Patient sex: F
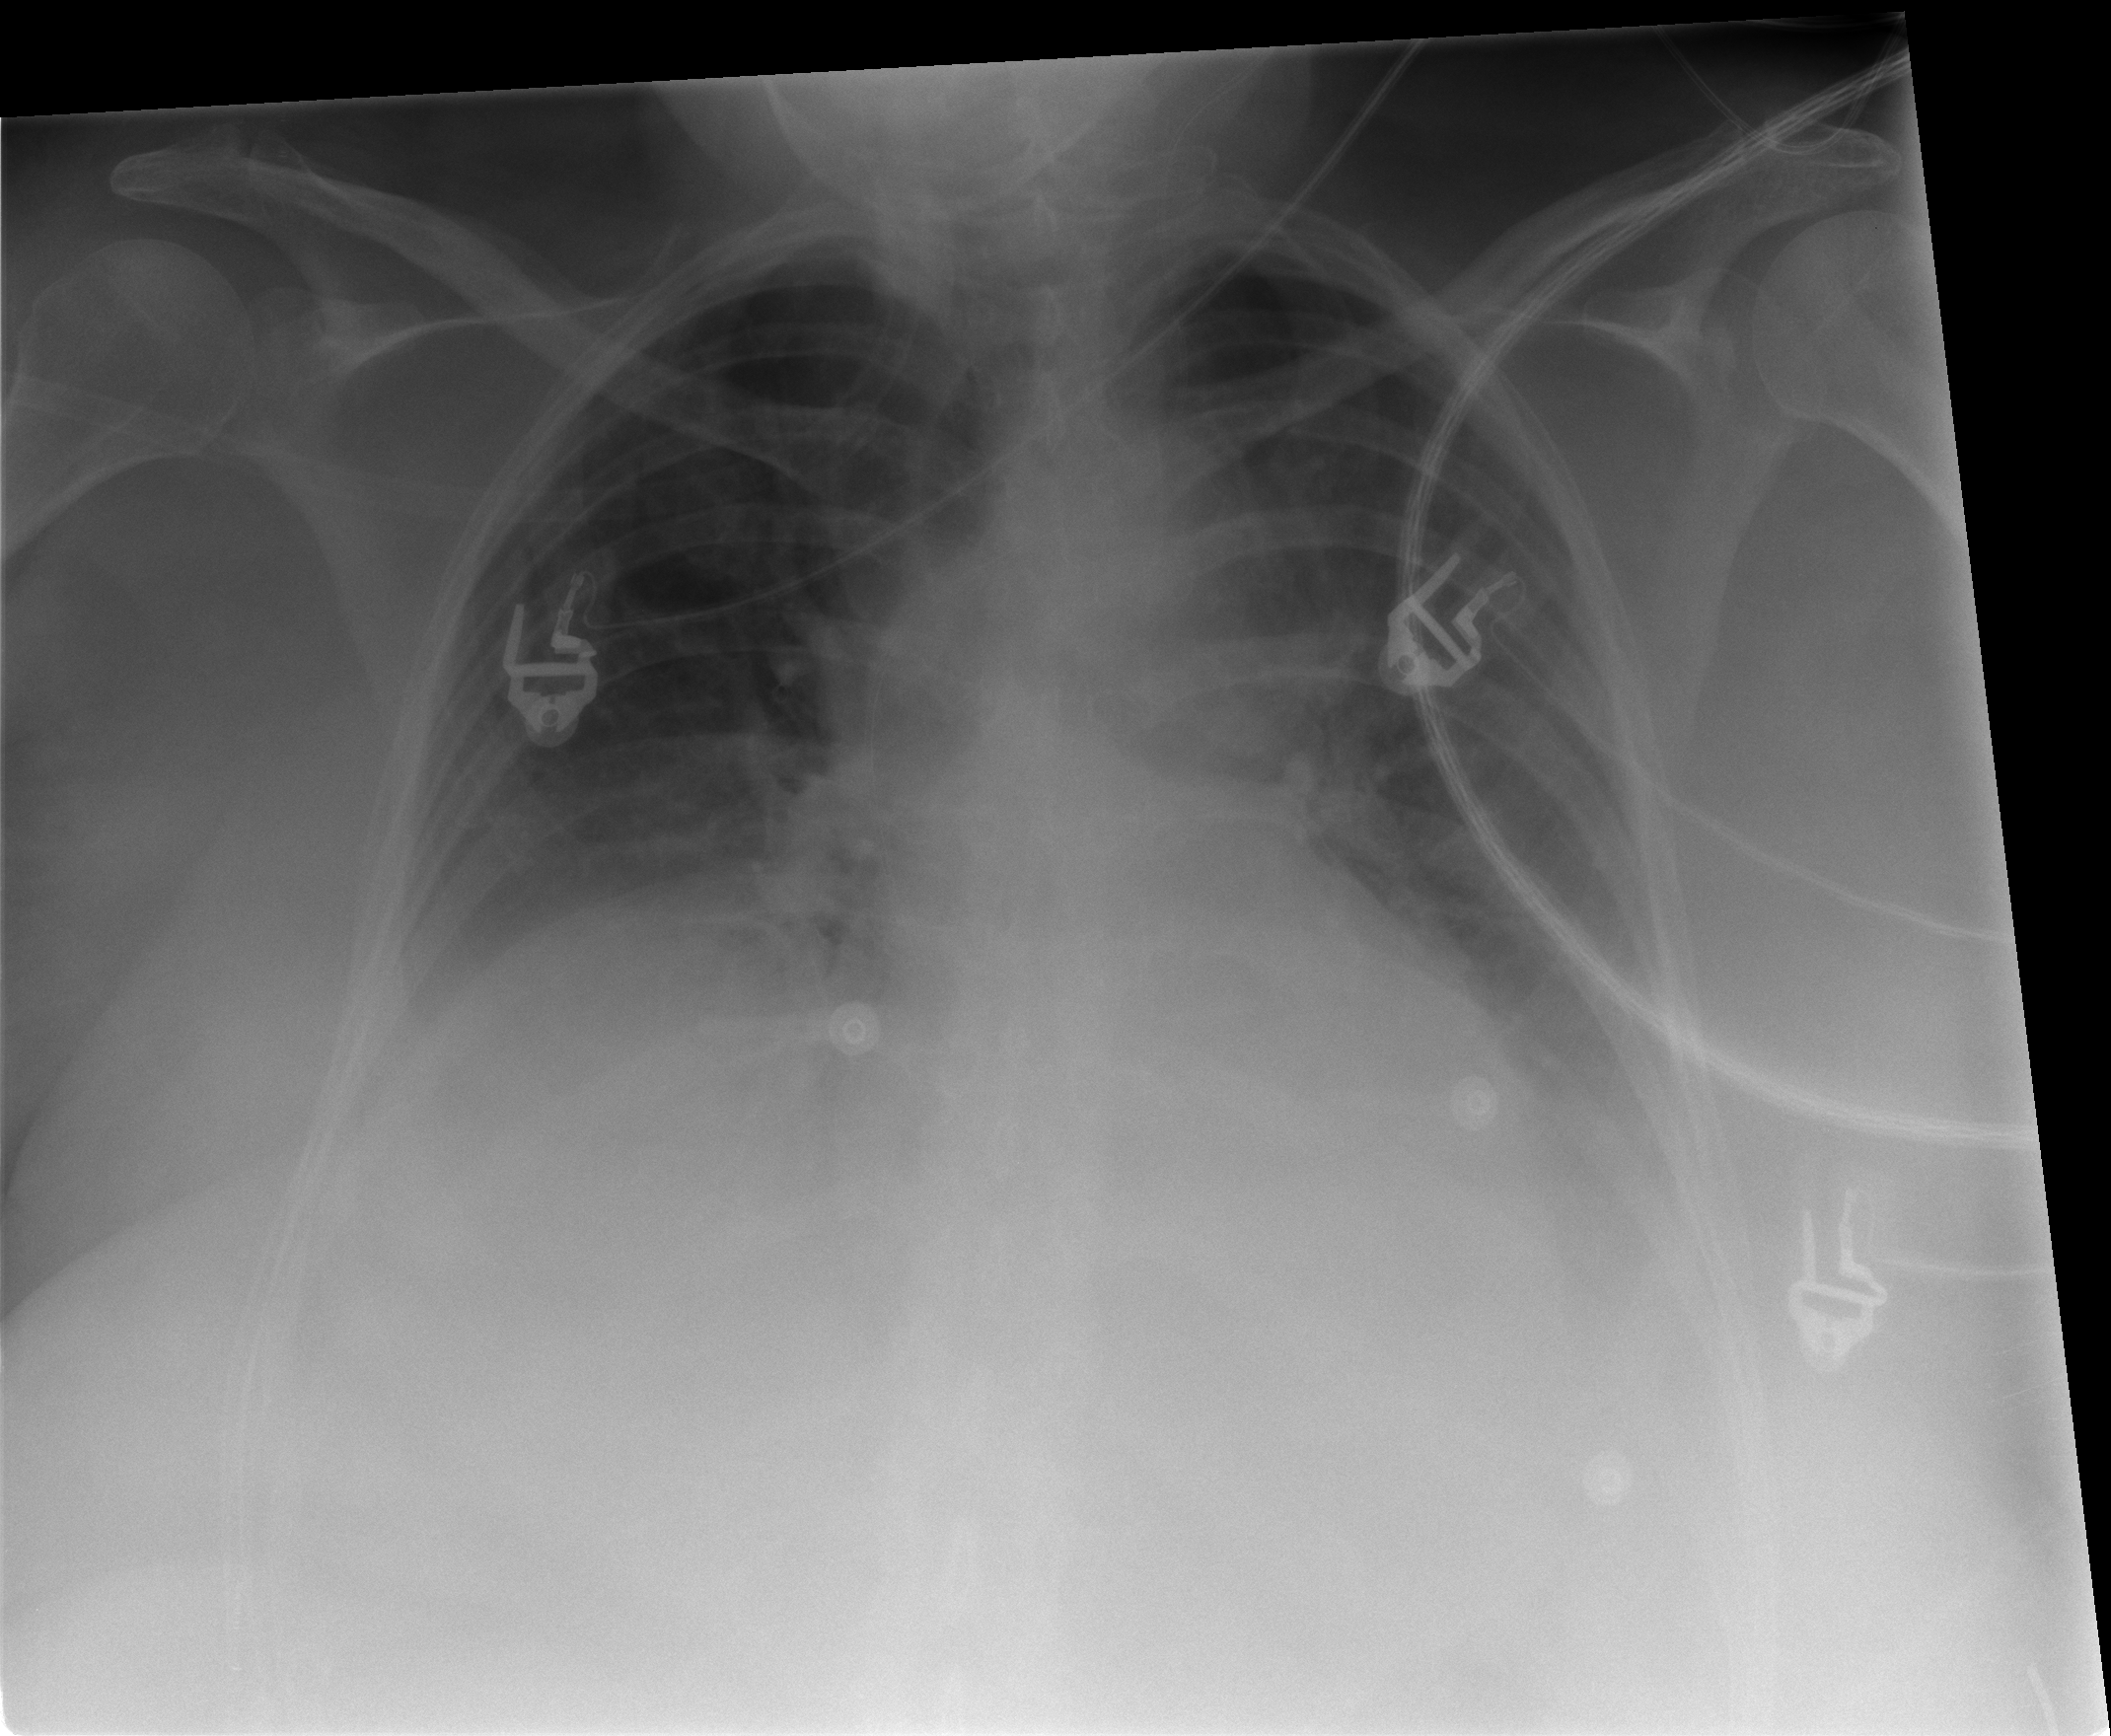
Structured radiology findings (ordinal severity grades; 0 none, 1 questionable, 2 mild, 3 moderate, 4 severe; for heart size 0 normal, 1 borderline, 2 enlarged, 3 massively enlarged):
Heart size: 0
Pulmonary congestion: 0
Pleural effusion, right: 2
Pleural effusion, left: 2
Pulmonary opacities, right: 1
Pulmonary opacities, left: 1
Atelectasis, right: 2
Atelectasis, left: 2